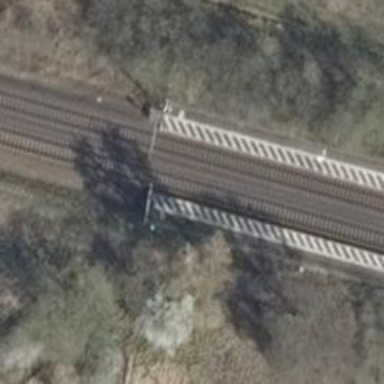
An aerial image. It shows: Close-up of railway platform edge.